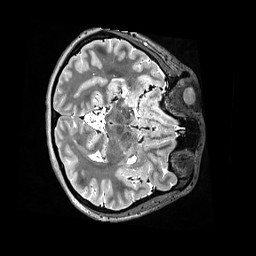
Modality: T2w
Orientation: axial
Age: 27
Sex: female
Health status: ill
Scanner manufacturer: siemens
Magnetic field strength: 3 T
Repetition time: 3.2 s
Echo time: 0.564 s